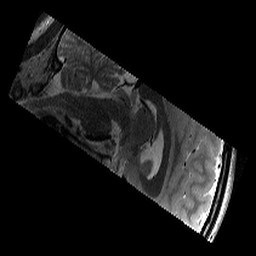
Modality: T2w
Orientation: sagittal
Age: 11
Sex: female
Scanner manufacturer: siemens
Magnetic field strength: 3 T
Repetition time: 9.23 s
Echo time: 0.067 s